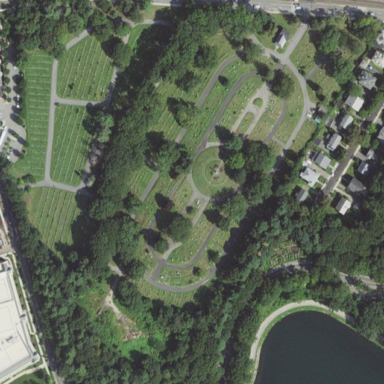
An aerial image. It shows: Cemetery with historic significance.